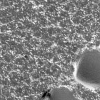
Atmospheric dust classification: not_dusty